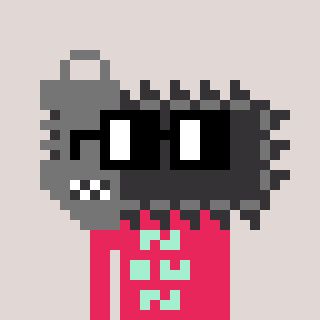
a pixel art character with square black glasses, a chainsaw-shaped head and a redpinkish-colored body on a warm background